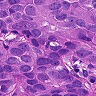
Metastatic tissue present: yes